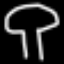
Label: mushroom